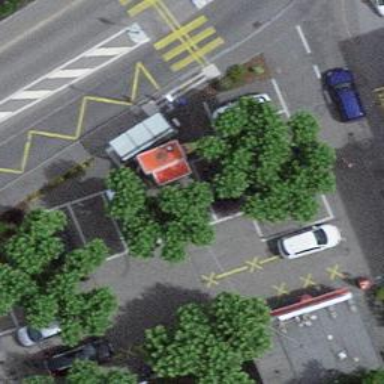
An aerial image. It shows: Fast food establishment.